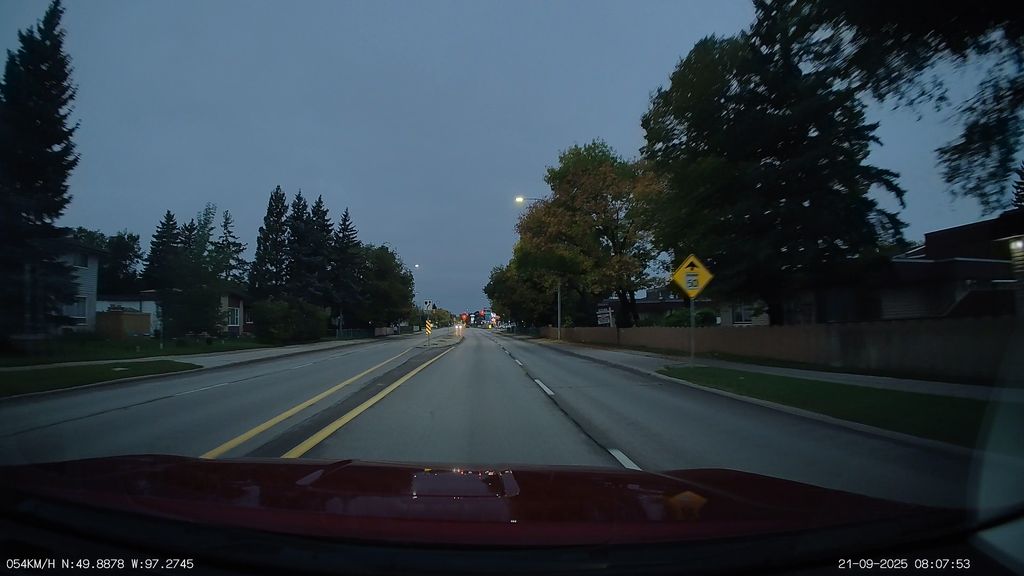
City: winnipeg